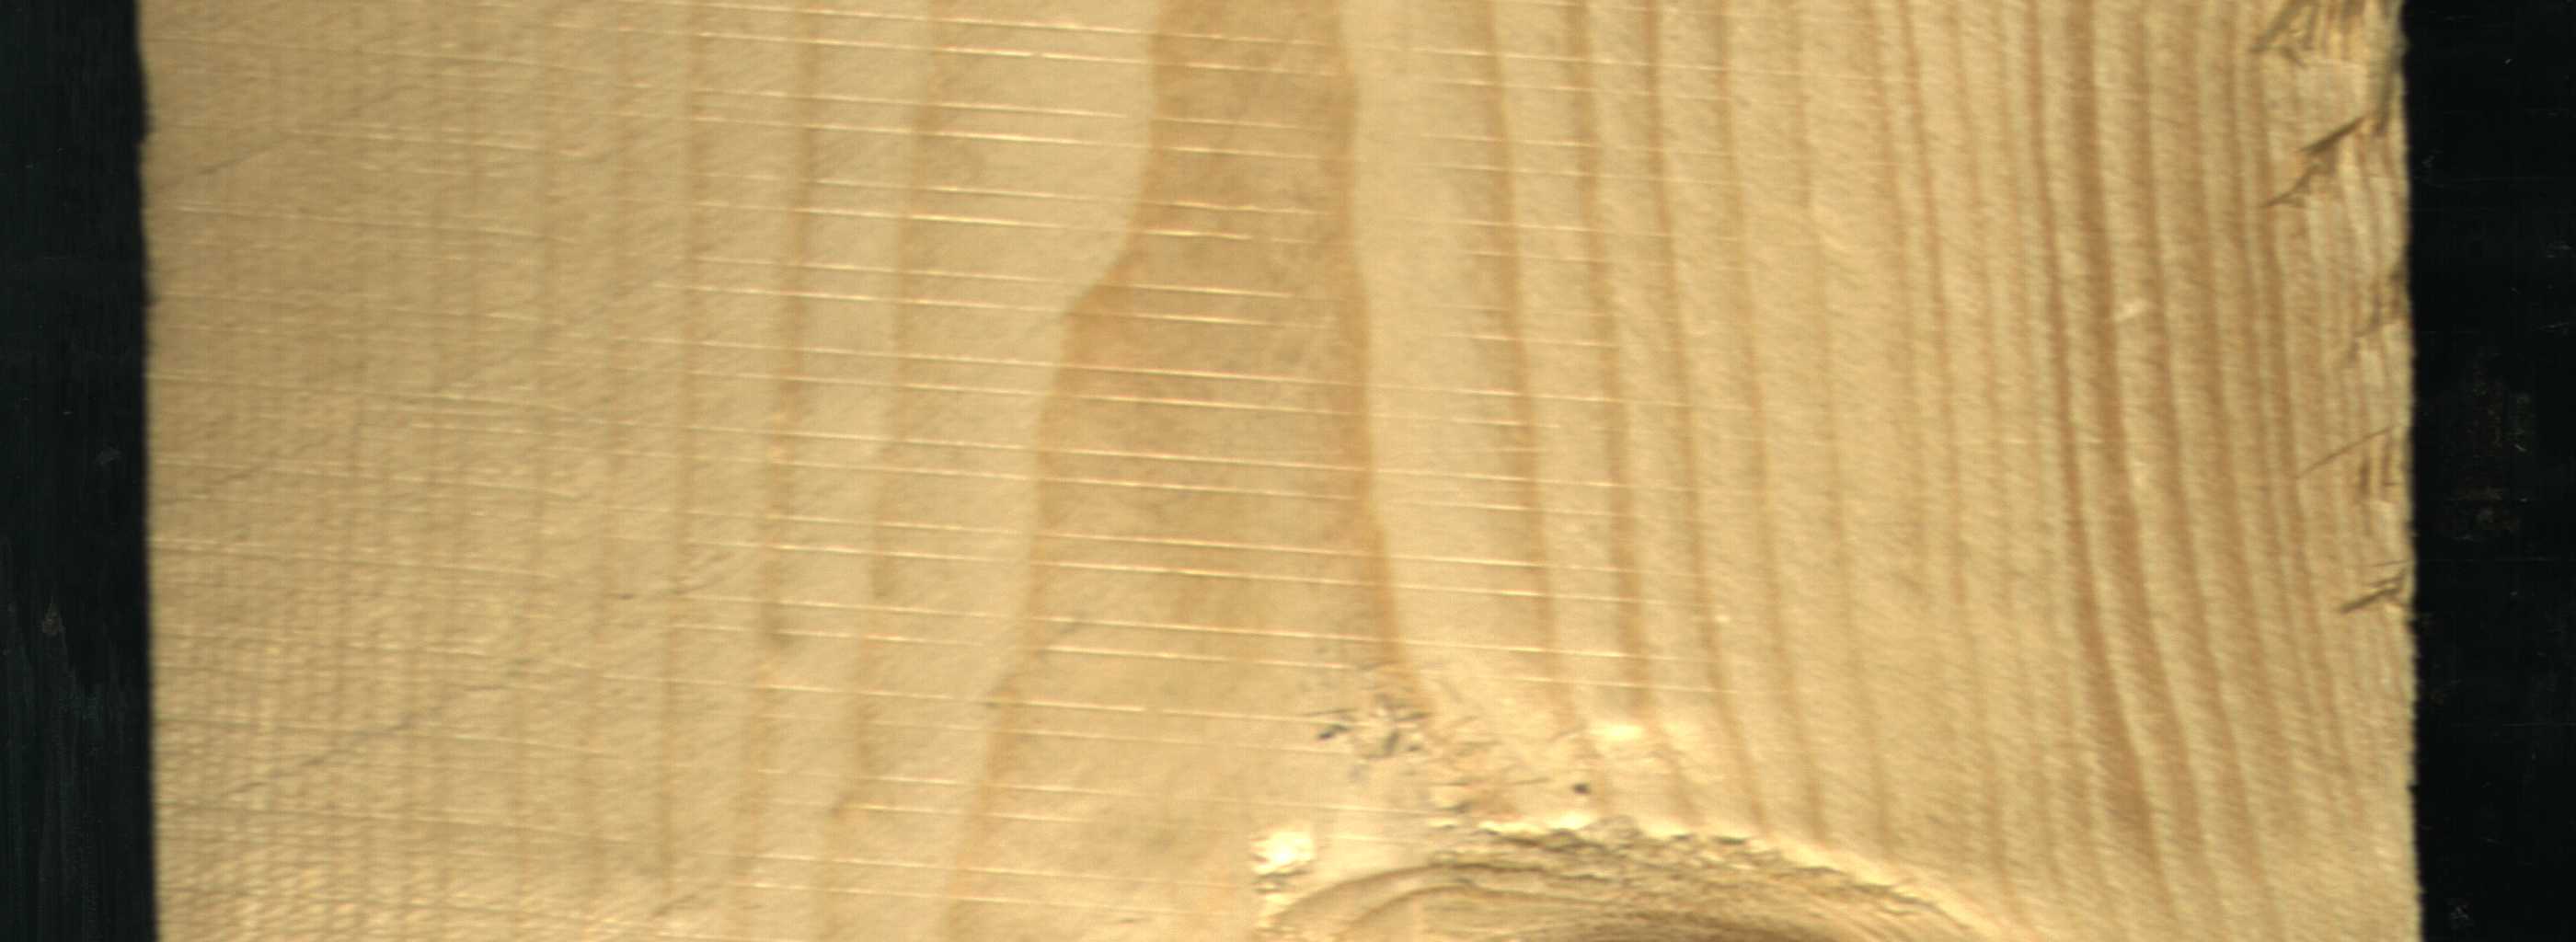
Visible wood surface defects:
Live_Knot